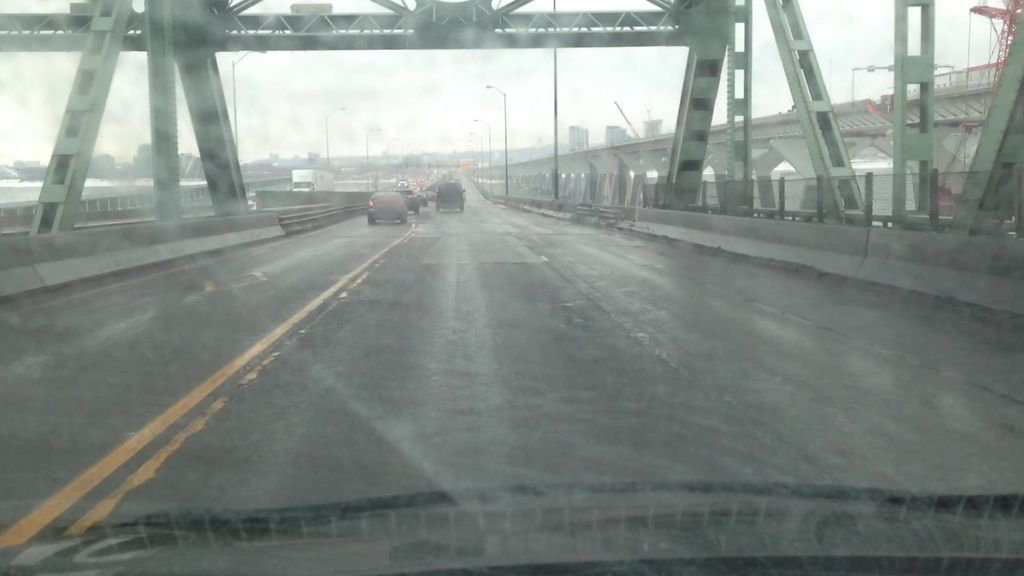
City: montreal